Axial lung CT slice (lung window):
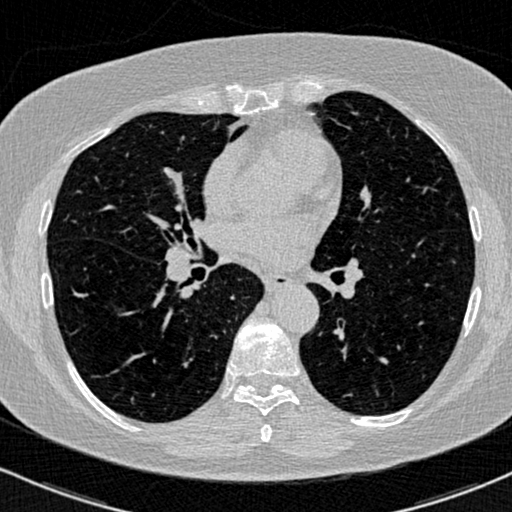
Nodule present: no